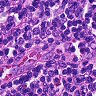
Metastatic tissue present: no